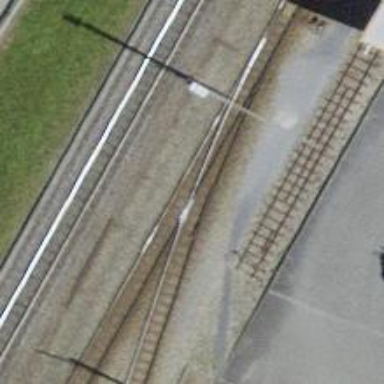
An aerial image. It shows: Narrow-gauge railway with one track. The electrification is done using contact line. It is spur service.